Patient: sex M, age 58
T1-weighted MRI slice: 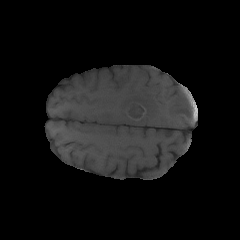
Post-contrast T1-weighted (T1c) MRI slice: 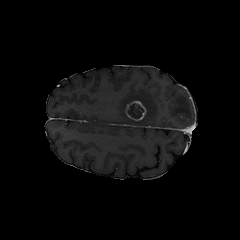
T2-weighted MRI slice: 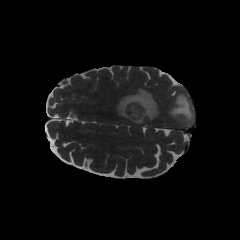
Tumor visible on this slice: yes
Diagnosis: Glioblastoma, IDH-wildtype
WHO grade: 4